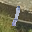
Label: 1